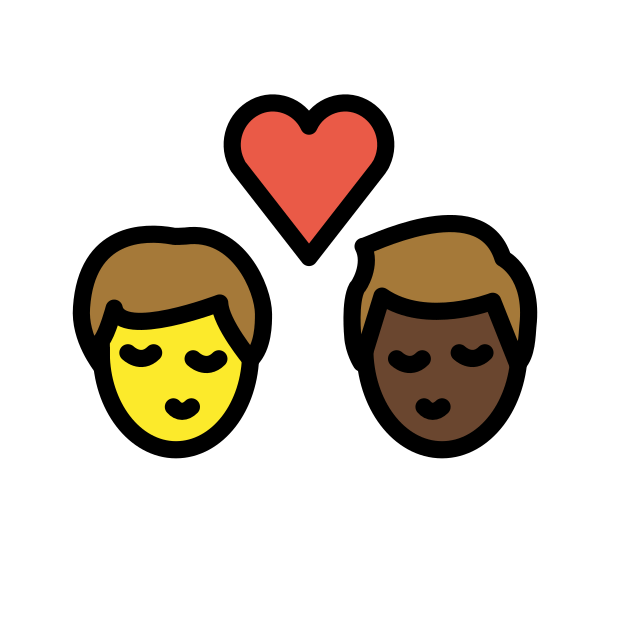
kiss: man, man, medium-dark skin tone, dark skin tone